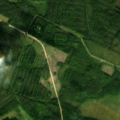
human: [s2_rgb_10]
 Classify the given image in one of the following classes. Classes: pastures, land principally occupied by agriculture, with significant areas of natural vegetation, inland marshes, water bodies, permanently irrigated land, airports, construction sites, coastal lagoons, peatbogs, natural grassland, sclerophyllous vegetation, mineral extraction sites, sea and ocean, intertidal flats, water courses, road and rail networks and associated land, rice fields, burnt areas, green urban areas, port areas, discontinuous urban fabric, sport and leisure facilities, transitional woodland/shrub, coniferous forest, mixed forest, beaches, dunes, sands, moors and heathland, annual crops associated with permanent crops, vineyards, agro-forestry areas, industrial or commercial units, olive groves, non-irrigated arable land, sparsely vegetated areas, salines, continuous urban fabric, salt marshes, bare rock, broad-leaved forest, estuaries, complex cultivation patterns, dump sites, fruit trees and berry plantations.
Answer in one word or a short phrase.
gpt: coniferous forest, mixed forest, transitional woodland/shrub, peatbogs